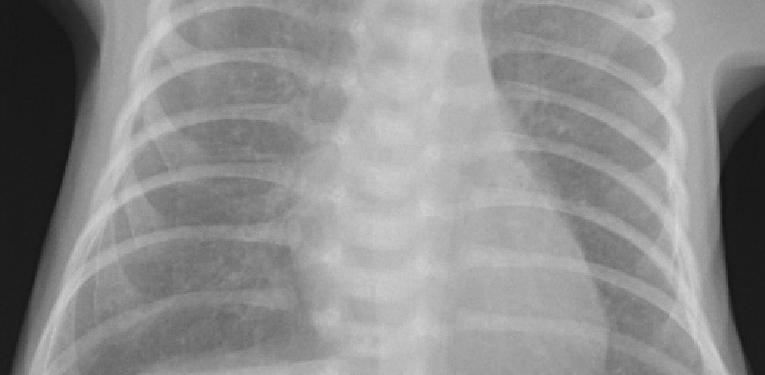
Diagnosis: PNEUMONIA